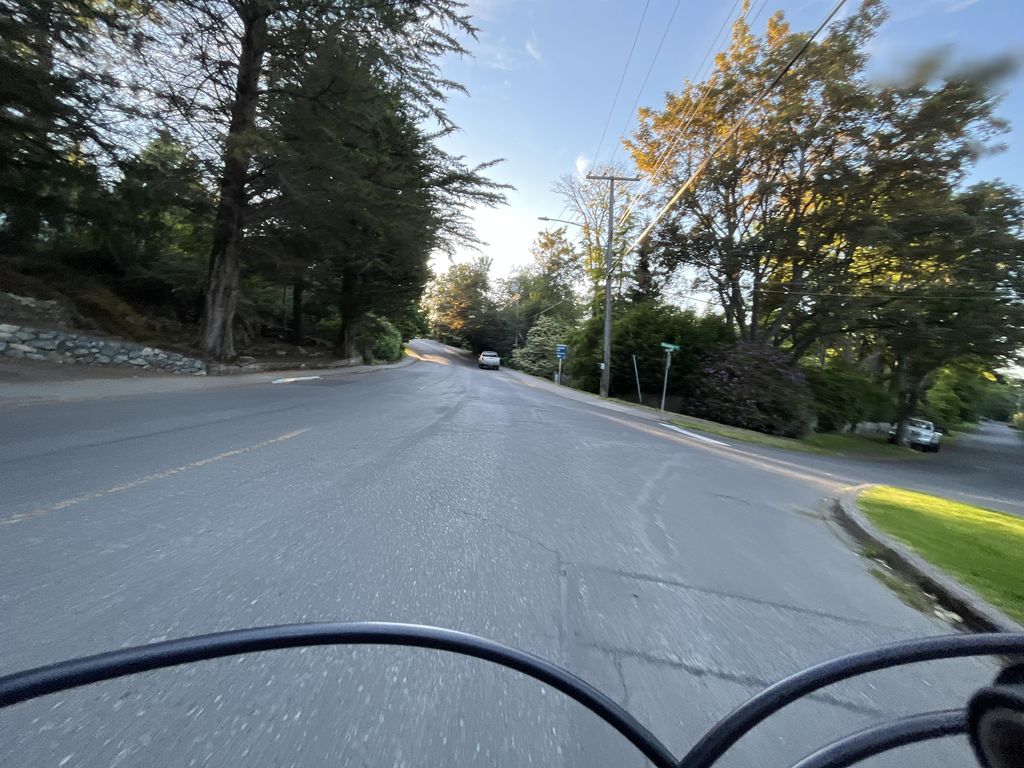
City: victoria